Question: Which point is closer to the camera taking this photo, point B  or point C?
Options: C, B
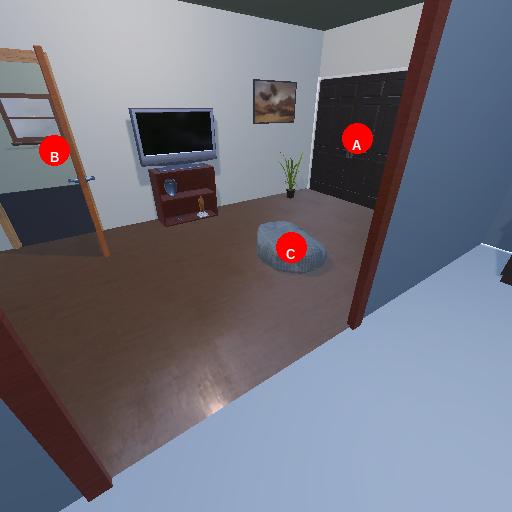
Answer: C